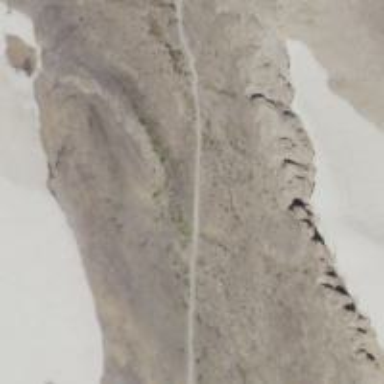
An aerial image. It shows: Trail path.